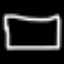
Label: square